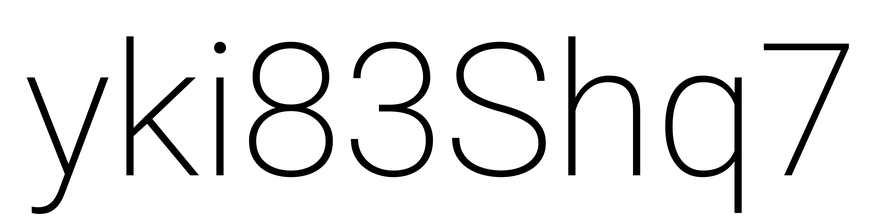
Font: Roboto_ExtraLight